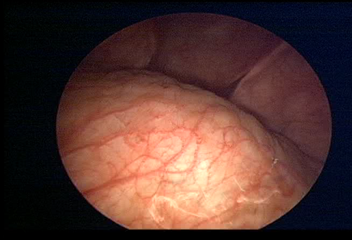
Modality: WLC
Class: Normal mucosa
Bladder cancer association: No